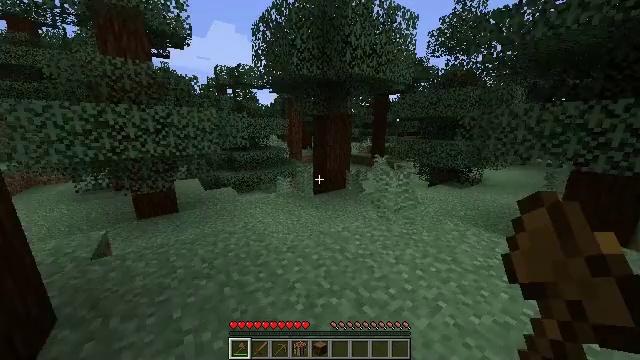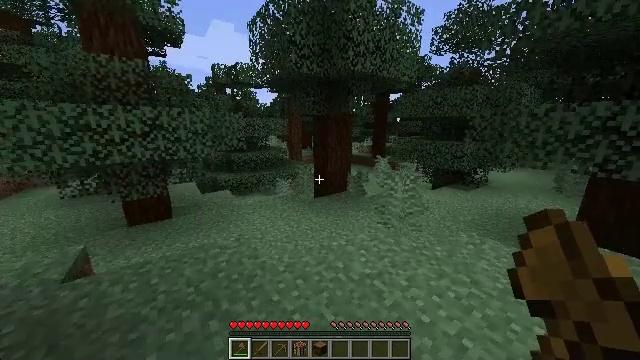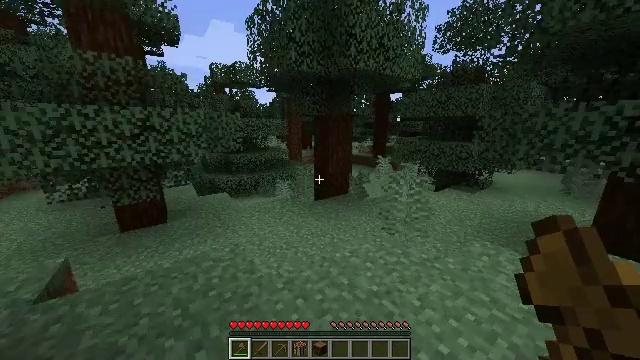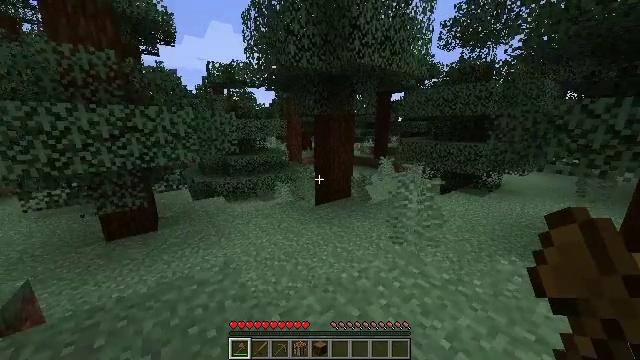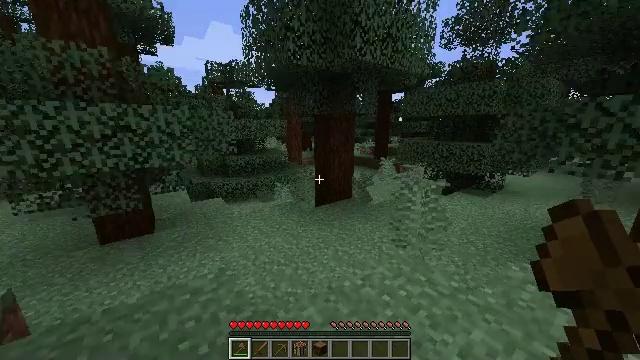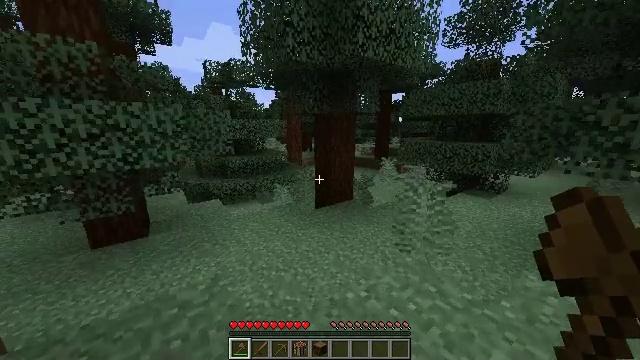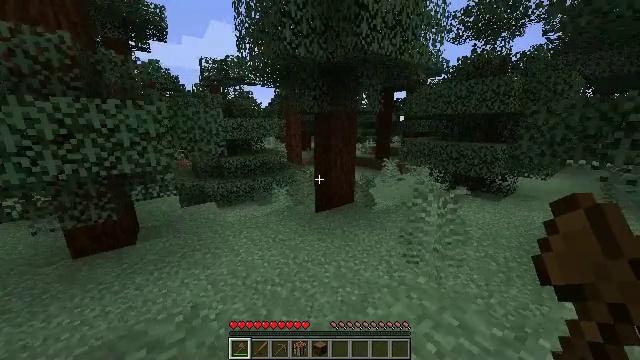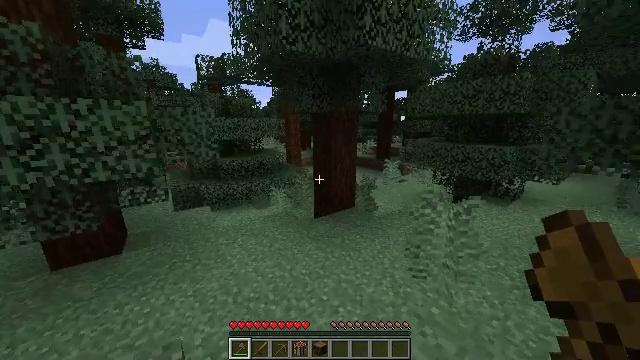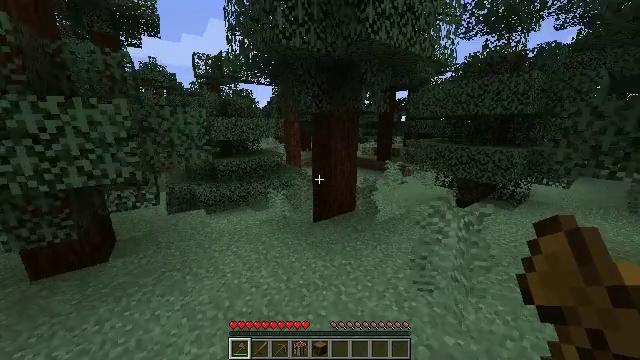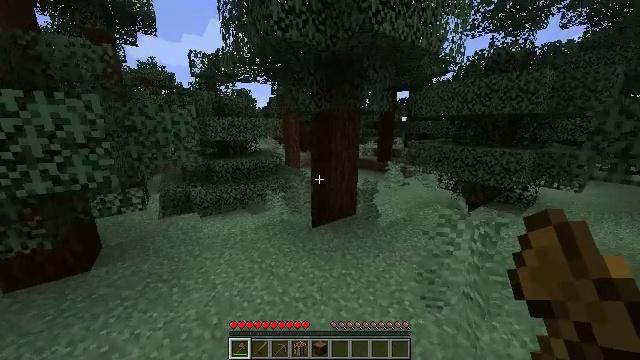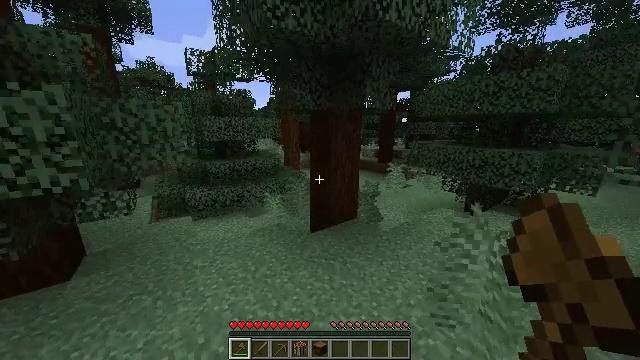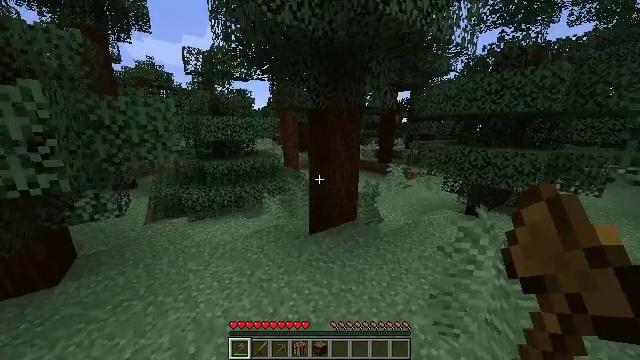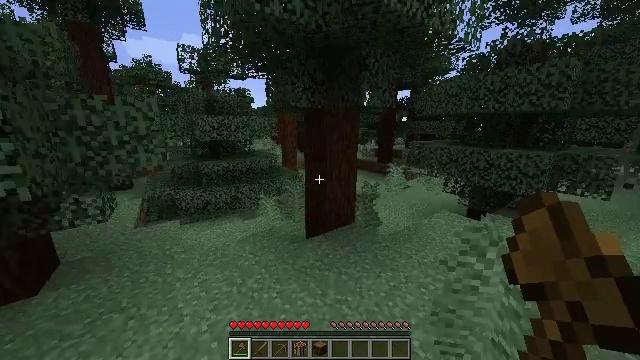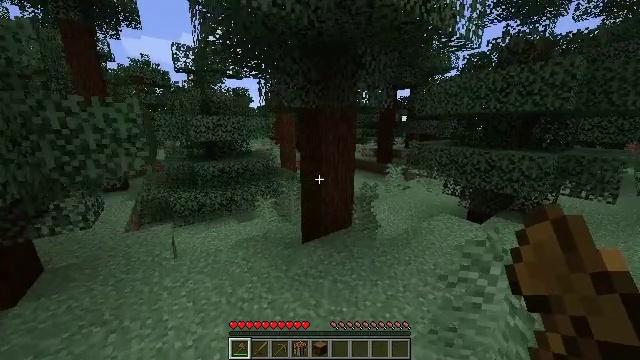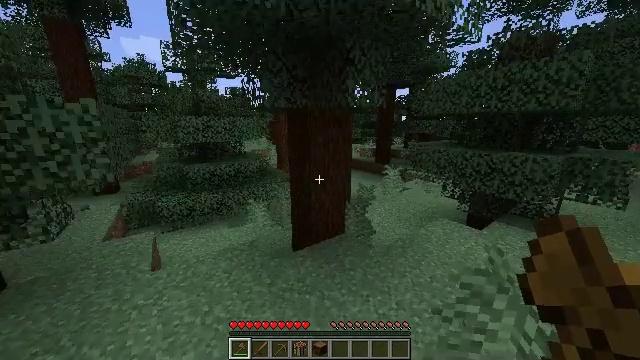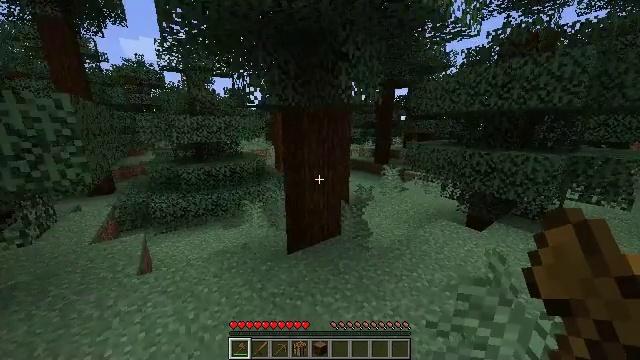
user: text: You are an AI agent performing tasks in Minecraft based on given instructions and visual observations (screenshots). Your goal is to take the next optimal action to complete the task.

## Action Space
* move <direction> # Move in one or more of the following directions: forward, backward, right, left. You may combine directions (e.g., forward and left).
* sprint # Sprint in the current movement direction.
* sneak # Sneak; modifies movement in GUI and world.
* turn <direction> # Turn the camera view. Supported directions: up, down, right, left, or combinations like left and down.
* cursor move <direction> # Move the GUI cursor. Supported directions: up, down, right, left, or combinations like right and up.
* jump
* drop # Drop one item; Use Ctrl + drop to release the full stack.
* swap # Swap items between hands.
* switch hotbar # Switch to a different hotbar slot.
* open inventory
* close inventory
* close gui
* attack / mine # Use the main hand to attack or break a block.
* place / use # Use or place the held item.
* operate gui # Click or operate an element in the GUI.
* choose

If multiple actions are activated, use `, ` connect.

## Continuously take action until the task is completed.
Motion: motion action
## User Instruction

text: Mine the large fern from the ground.
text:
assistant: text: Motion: move forward, sprint
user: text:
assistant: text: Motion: move forward, sprint
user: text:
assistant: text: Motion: move forward, sprint
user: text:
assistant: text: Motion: move forward, sprint
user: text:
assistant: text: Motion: move forward, sprint
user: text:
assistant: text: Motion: move forward, sprint
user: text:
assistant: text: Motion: move forward, sprint
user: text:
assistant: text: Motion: move forward, sprint
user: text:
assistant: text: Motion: move forward, sprint
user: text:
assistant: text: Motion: move forward, sprint
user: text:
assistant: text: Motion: move forward and move right, sprint
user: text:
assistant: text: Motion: move forward and move right, sprint
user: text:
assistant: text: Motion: move forward and move right, sprint
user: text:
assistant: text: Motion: move forward and move right, sprint
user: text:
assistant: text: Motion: move forward and move right, sprint
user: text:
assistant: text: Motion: move forward and move right, sprint
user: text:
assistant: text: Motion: move forward and move right, sprint
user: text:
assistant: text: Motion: move forward and move right, sprint
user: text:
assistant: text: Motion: move forward and move right, sprint
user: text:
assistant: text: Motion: move forward and move right, sprint
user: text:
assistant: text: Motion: move forward and move right, sprint
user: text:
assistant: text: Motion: move forward and move right, sprint
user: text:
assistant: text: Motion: move forward, sprint
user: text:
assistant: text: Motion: move forward, sprint
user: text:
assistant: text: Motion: move forward, sprint
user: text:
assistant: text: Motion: move forward and move right, sprint
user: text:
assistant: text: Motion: move forward and move right, sprint
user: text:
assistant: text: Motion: move forward and move right, sprint
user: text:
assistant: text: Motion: move forward and move right, sprint
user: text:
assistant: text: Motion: move forward, sprint